Question: i'm using for the first times Postgres and i'm experiencing problems adding a new row by SQL code.
Here is my table structure:

And here is the code that i'm executing:
'''
INSERT INTO recensione (testo, voto, utente, merchant) VALUES
('this is a text', 2, 'username', <PHONE>);
'''
I get this error:
'''
ERROR: syntax error at or near "INTO" LINE 1: SELECT COUNT(*) AS total FROM (INSERT INTO recensione (testo...
'''
I'm sure it is easy to solve, but i'm getting crazy about it.
Thank you.
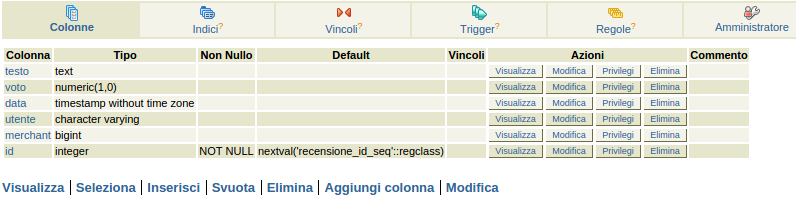
Answer: it happens only when checkbox "Paginate results" on query page is set to on. Try unchecking that.
try looking at this example.
<URL>